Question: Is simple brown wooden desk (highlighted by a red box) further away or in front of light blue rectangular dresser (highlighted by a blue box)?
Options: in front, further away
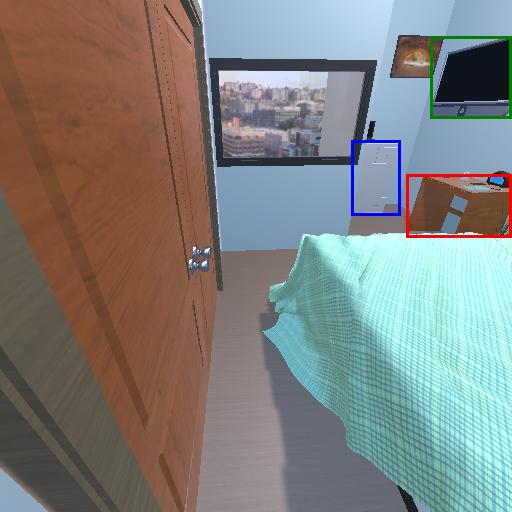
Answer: in front